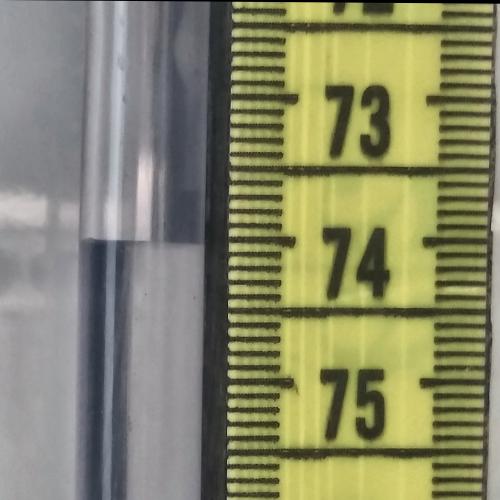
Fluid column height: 74.0 cm